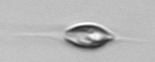
Label: Chrysochromulina